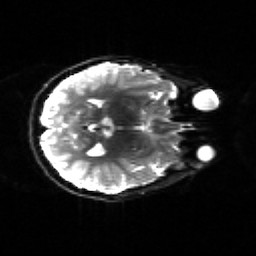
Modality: sbref
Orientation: axial
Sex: female
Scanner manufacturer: siemens
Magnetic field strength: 3 T
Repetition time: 5 s
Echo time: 0.071 s